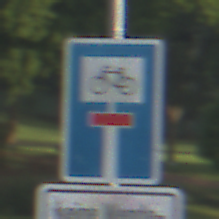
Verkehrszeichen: SackgasseRadverkehrDurchlaessig
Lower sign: HinweisGeaenderteVorfahrtVerkehrsfuehrungVerkehrsregelung3
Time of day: SunriseSunset
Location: Outdoor (Suburban)
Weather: PartlyCloudy
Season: NotSpecified
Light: Natural